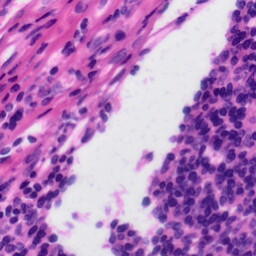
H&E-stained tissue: Tonsil